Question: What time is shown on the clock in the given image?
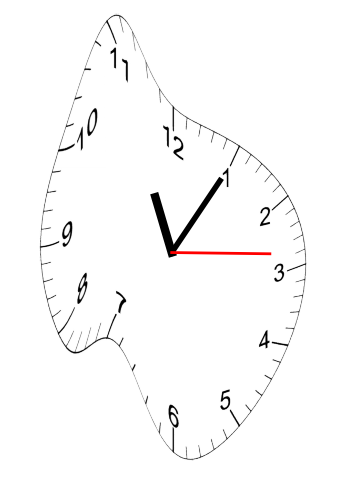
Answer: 11:05:14